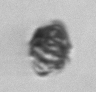
Label: Kryptoperidinium_triquetrum